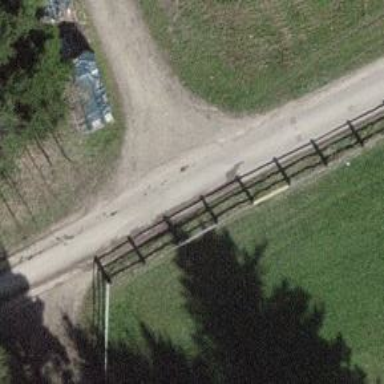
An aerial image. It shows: Unclassified road.